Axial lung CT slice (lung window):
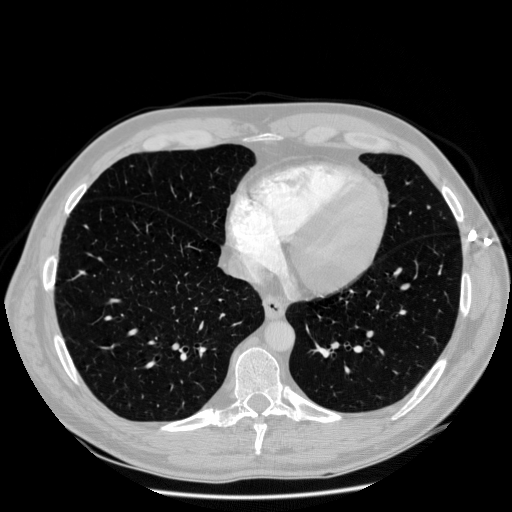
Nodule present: no